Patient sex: M
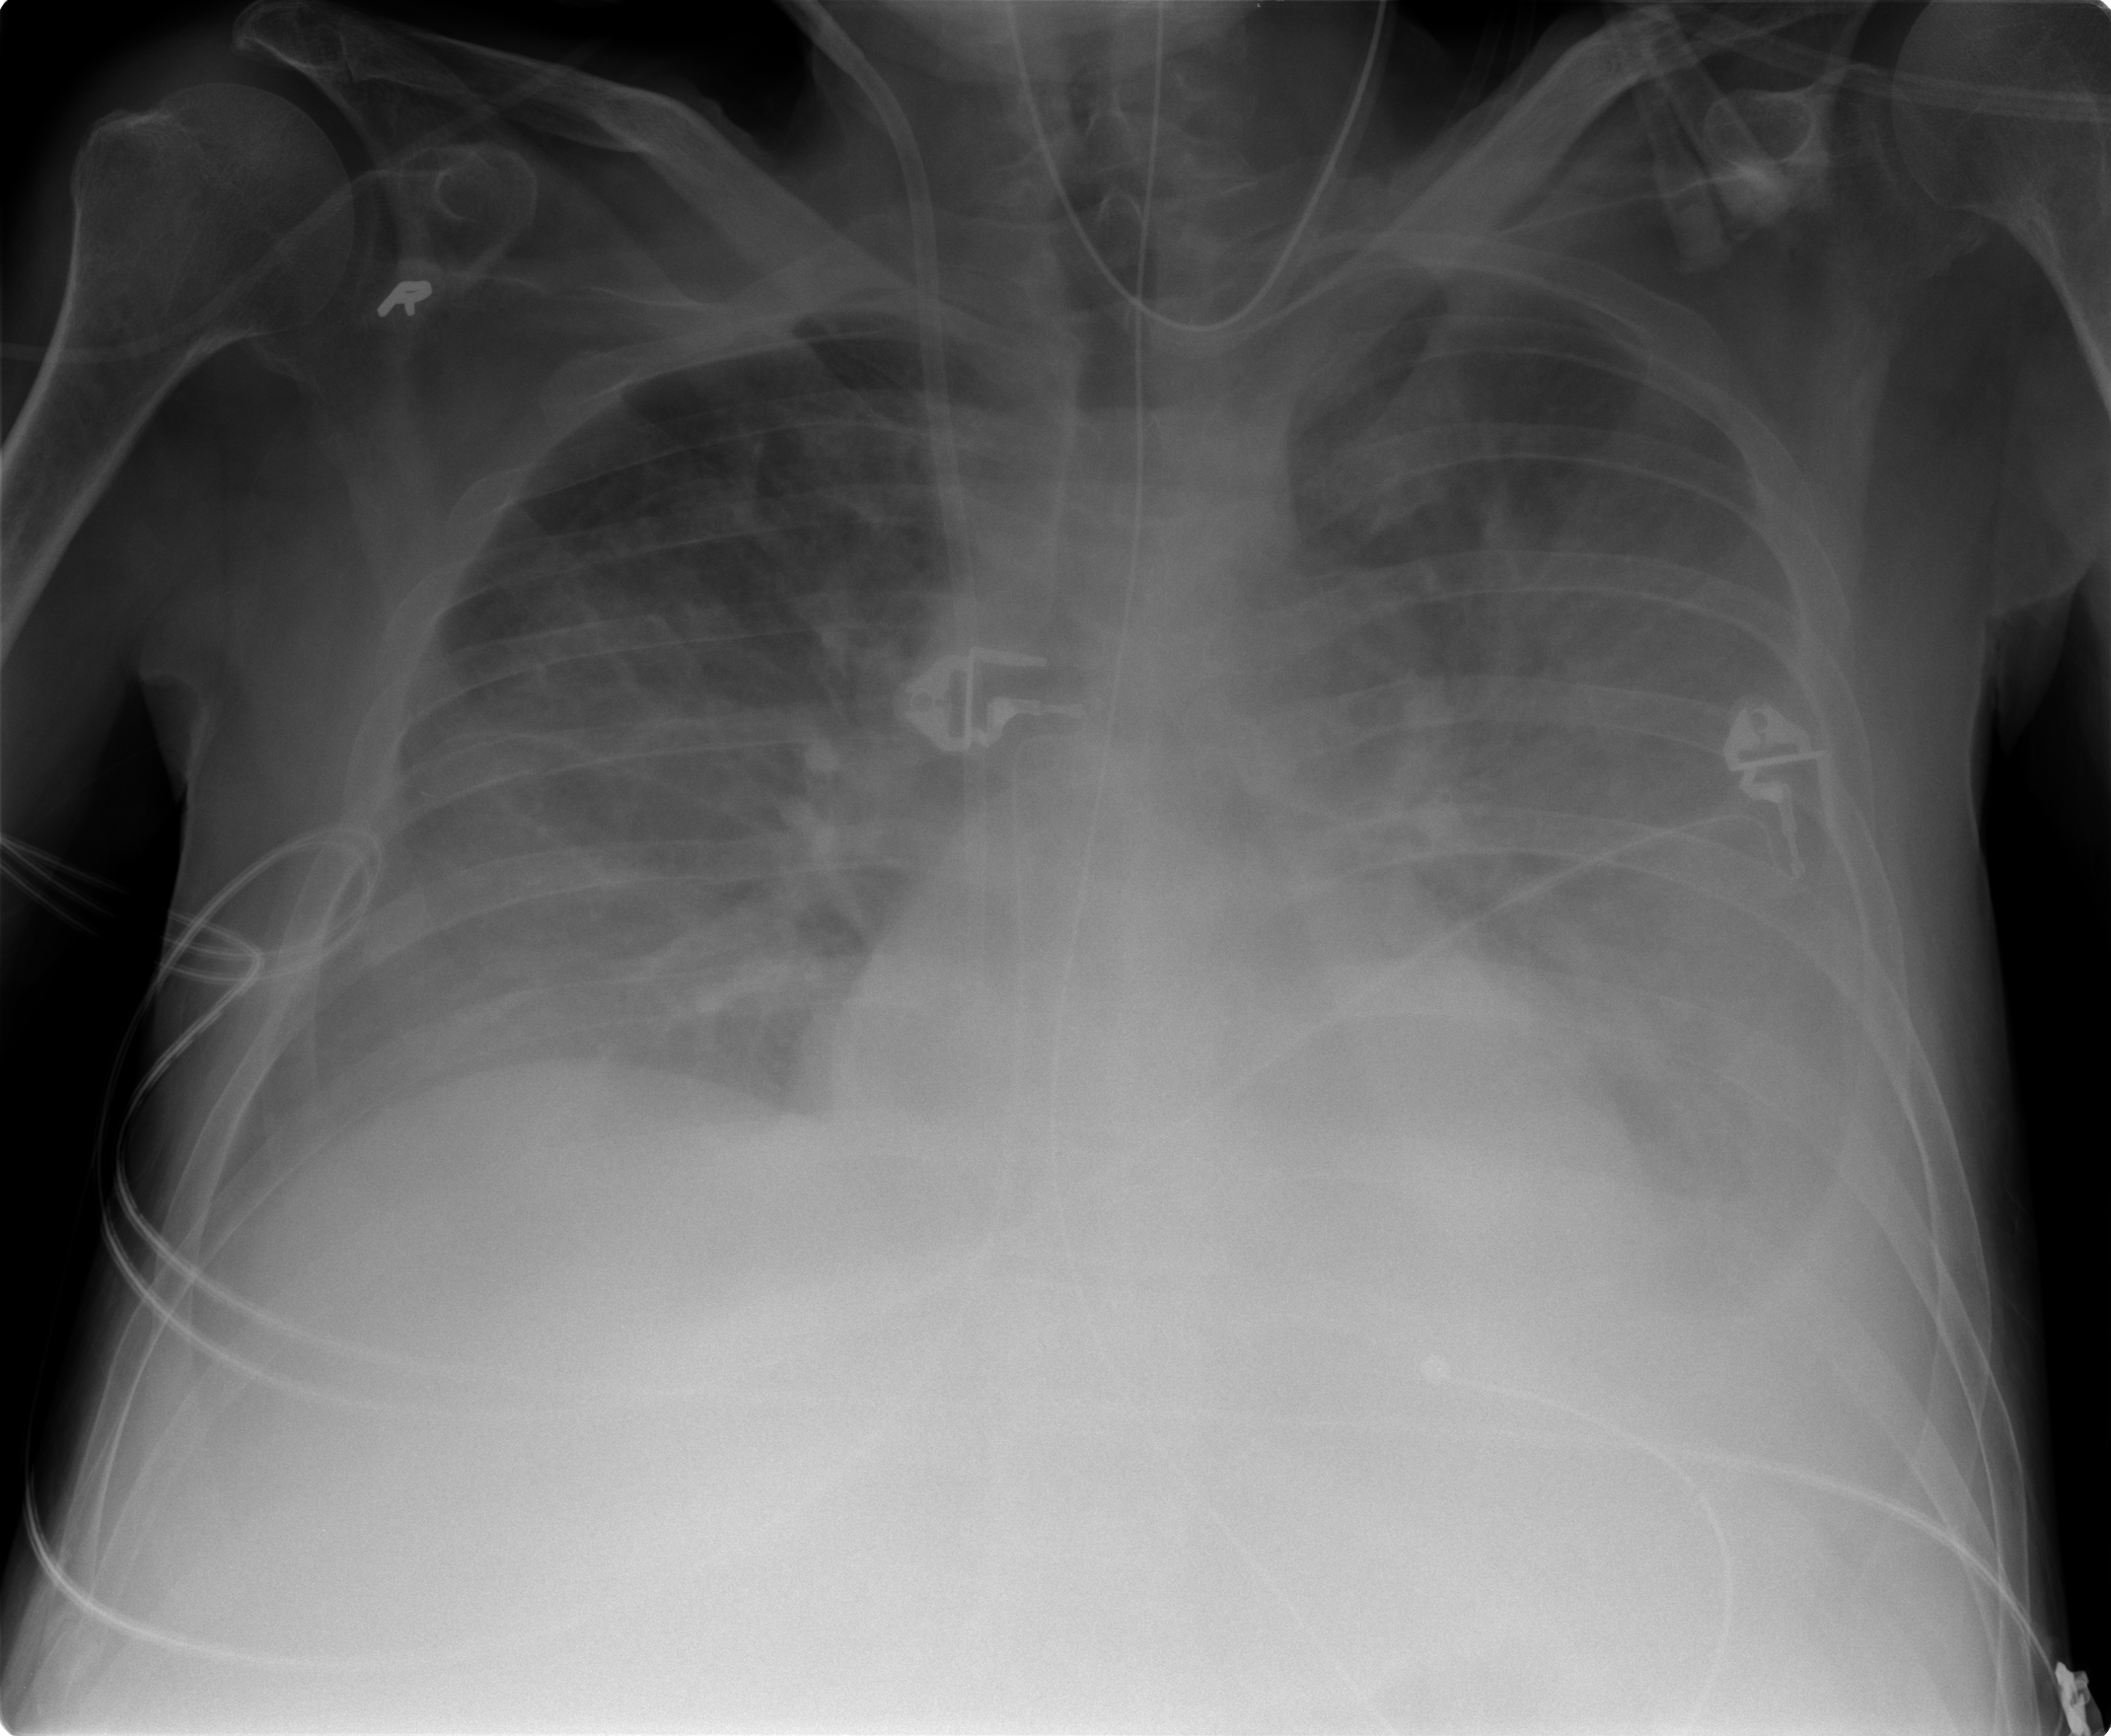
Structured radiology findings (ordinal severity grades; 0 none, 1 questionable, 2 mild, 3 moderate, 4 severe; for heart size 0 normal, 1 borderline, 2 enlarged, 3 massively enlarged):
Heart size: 0
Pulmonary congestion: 2
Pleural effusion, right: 3
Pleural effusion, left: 3
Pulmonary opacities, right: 1
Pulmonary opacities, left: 1
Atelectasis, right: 3
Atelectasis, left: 3